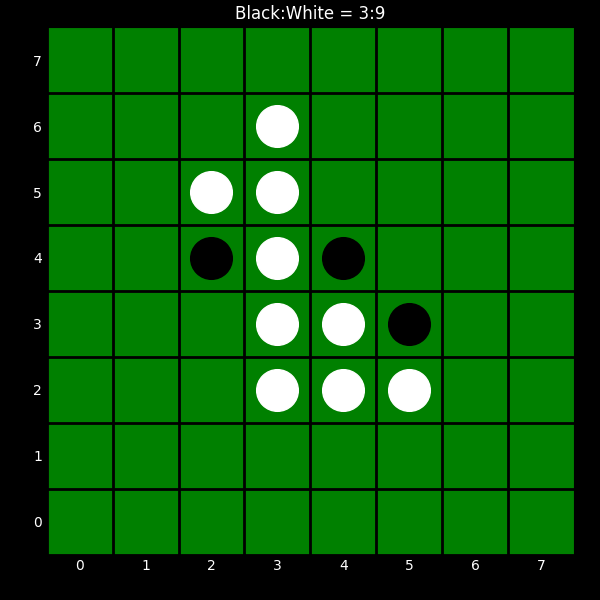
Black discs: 3
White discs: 9